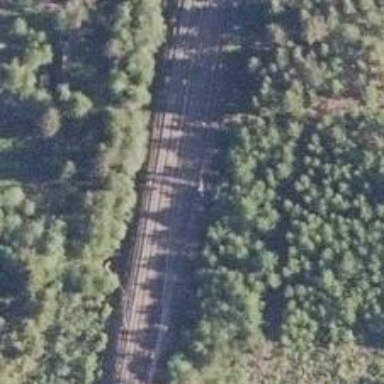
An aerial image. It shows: Electrified rail siding with contact line.